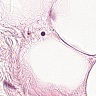
Metastatic tissue present: no